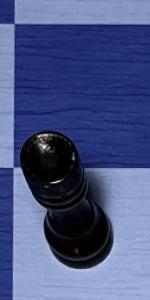
Label: Rook_Black